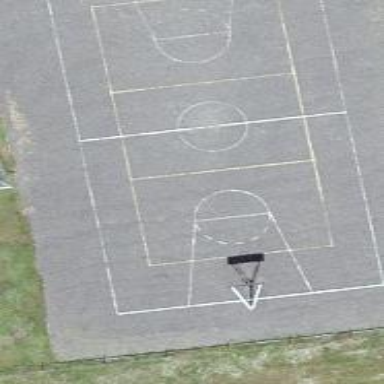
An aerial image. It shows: Asphalt basketball court on pitch.